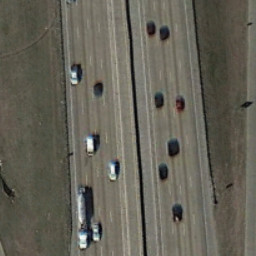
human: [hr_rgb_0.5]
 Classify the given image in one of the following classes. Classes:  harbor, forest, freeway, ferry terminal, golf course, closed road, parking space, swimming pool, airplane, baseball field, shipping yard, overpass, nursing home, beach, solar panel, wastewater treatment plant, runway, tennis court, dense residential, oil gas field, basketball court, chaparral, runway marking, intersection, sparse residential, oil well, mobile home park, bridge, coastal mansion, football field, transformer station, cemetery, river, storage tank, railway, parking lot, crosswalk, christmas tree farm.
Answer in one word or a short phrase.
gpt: freeway